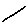
Label: line